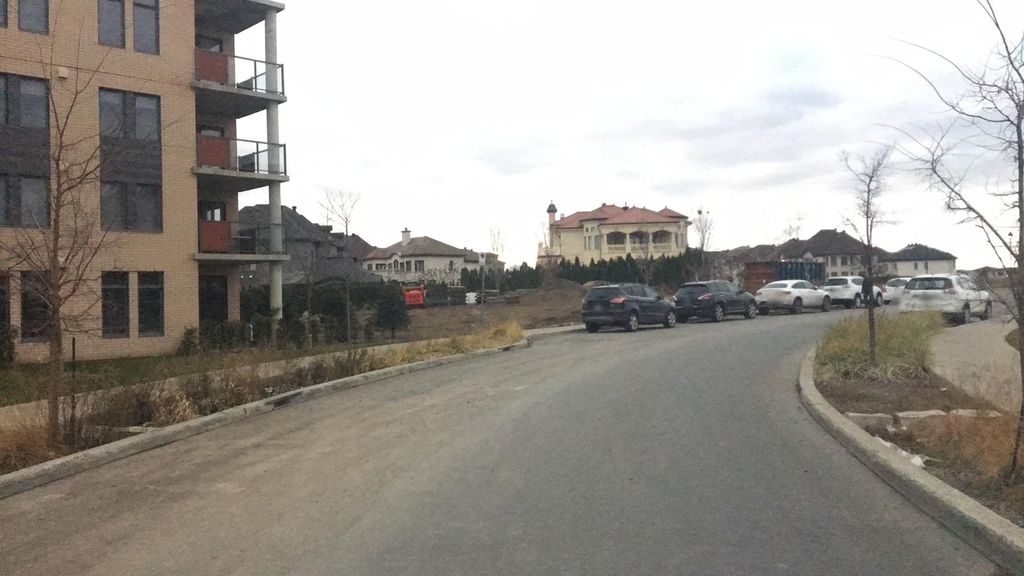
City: montreal